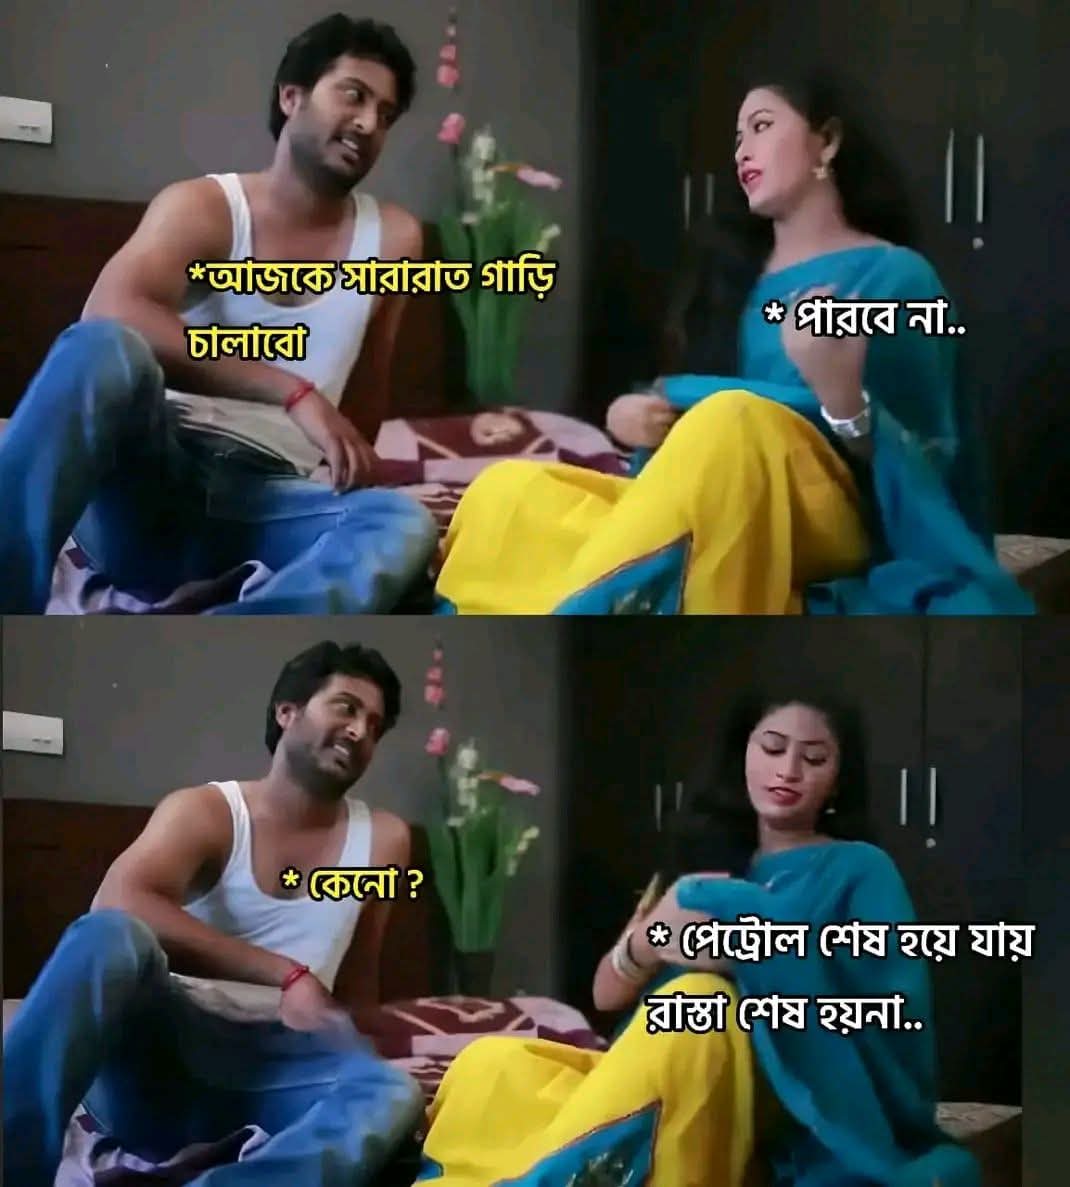
Text: *আজকে সারারাত গাড়ি চালাবো
* পারবে না..
* কেনো?
* পেট্রোল শেষ হয়ে যায় রাস্তা শেষ হয়না..
Label: Non Hate